Field crop: tomato
Growth stage: 1
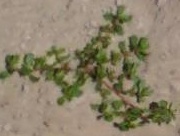
Species: portulaca